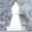
Piece: xx